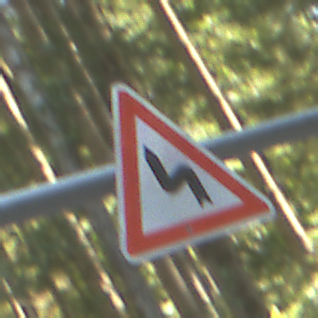
Verkehrszeichen: DoppelkurveZunaechstLinks
Umgebung: Outdoor, Nature
Tageszeit: MorningAfternoon
Wetter: Clear
Licht: Natural
Jahreszeit: NotSpecified
Kontrast: LowContrast